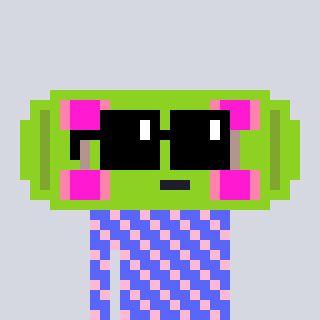
a pixel art character with square black sunglasses, a skateboard-shaped head and a purple-colored body on a cool background